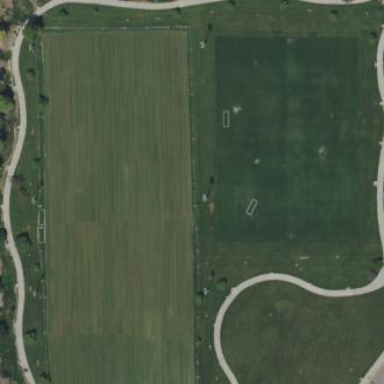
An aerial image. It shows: Grass pitch used for soccer.